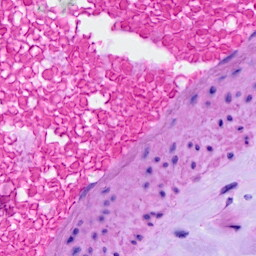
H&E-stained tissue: Ovarian